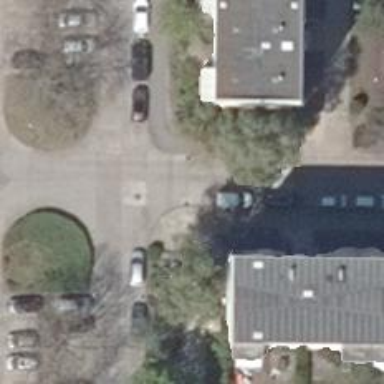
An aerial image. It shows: Service road with parallel parking on the right and perpendicular parking on the left.